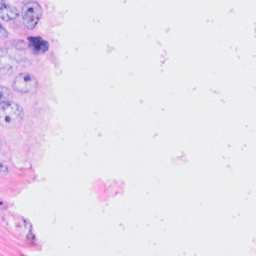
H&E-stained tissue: Breast